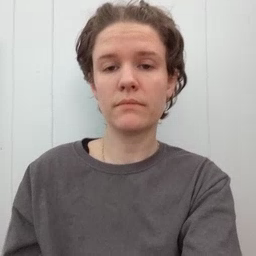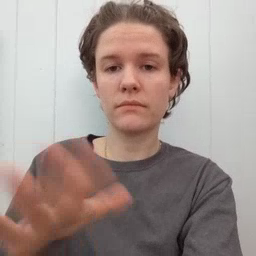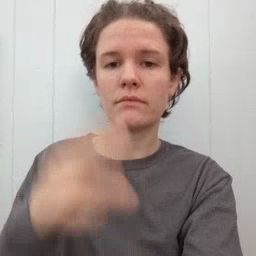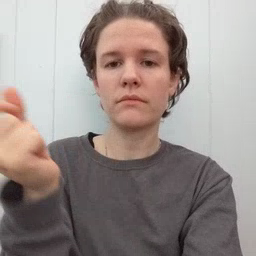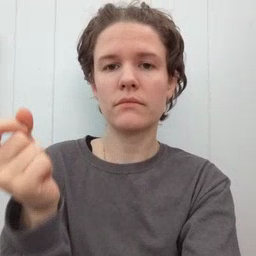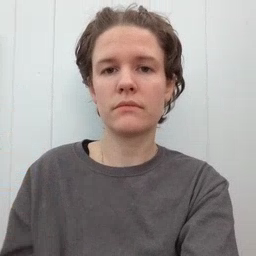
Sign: dog